Interaction volume radius: 5 \u00c5
Interaction volume height: 15 \u00c5
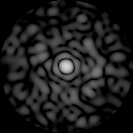
Disorder parameter: 0.7889